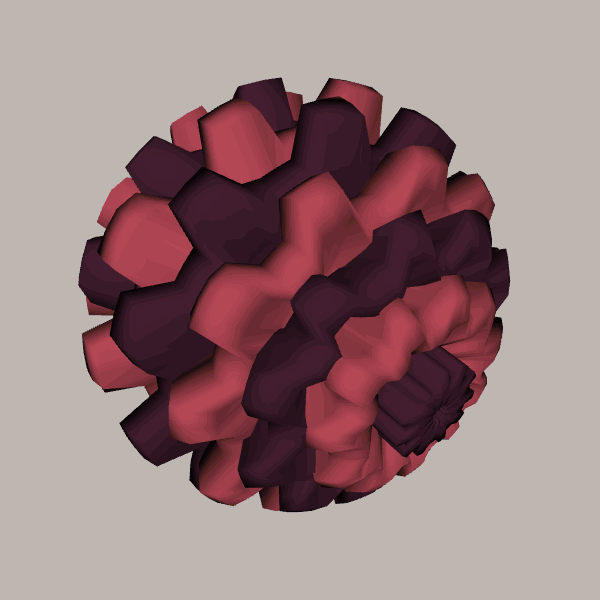
Background: light